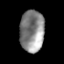
Tissue: prostate
Cell type: T cells
Senescence score: 0.3392
Nuclear area (px): 995
Mean DAPI intensity: 136.674